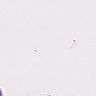
Metastatic tissue present: no